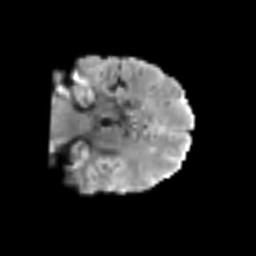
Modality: T2w
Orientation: coronal
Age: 60
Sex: male
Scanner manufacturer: siemens
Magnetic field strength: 3 T
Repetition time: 6.1 s
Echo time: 0.101 s